Interaction volume radius: 5 \u00c5
Interaction volume height: 10 \u00c5
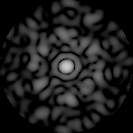
Disorder parameter: 0.7918